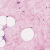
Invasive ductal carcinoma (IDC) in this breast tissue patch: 0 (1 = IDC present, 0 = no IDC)